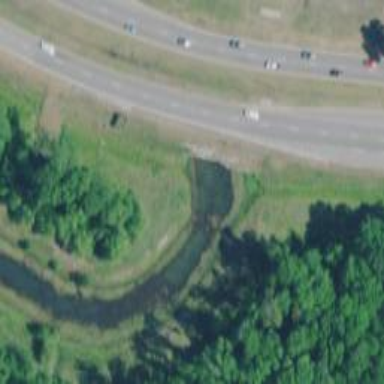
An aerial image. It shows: Culvert tunnel.